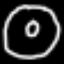
Label: donut